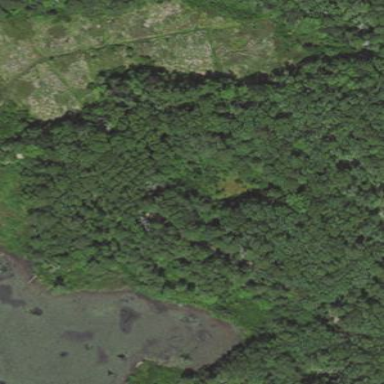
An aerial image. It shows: Marshy wetland area.